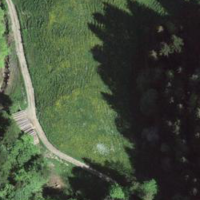
EUNIS habitat code: 44
Species observed at this site:
Geum rivale